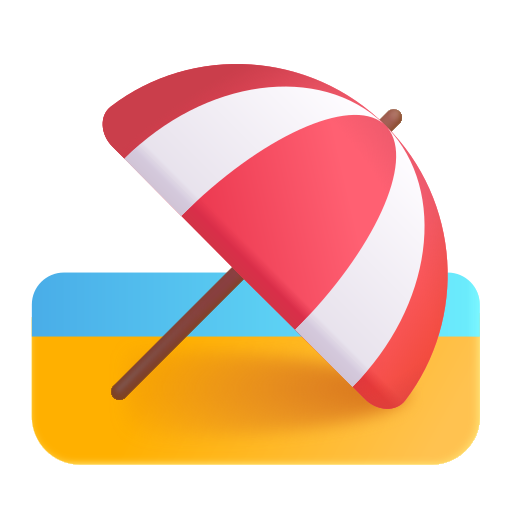
beach with umbrella color